Question: I am working on creating a couple of charts and I cannot figure out why there is so much empty space on the left and right side of the chart. I have a Winforms Chart, ChartArea, and Series and there is always a good inch to the left and right side of the chart that seems like wasted space. What setting do I need to change to reduce the size of this empty space? I have included a screenshot of the chart with empty space with this post as well as the code that I use to create it. Thanks in advance.

'''
if (listBoxCharts.SelectedItems.Count == 1)
{
switch (listBoxCharts.SelectedItem.ToString().Trim())
{
case "Incomplete Work Orders By Status":
ChartArea chartArea = new ChartArea();
Series series = new Series();
Title title = new Title();
chartArea.Area3DStyle.Enable3D = true;
chartArea.Area3DStyle.LightStyle = LightStyle.Realistic;
chartArea.Area3DStyle.Rotation = 10;
chartArea.Area3DStyle.WallWidth = 3;
chartArea.BorderColor = Color.Transparent;
chartArea.Name = "IncompleteWorkOrdersByStatus_ChartArea";
// Fix this hack
ChartContainer.ChartAreas.Clear();
this.ChartContainer.ChartAreas.Add(chartArea);
this.ChartContainer.Dock = DockStyle.Fill;
this.ChartContainer.Location = new Point(2, 21);
this.ChartContainer.Name = "Charts";
this.ChartContainer.PaletteCustomColors = new Color[] { Color.LemonChiffon };
series.ChartArea = "IncompleteWorkOrdersByStatus_ChartArea";
series.ChartType = SeriesChartType.StackedColumn;
series.CustomProperties = "DrawingStyle=Cylinder";
series.EmptyPointStyle.BorderDashStyle = ChartDashStyle.NotSet;
series.IsXValueIndexed = true;
series.Name = "IncompleteWorkOrdersByStatus_Series";
List<WorkOrder> incompleteWorkOrders = woDao.getIncompleteWorkOrders();
var uniqueStatuses = (
from statuses in incompleteWorkOrders
select statuses.fkOrderStatus).Distinct().ToList();
int xVal = 1;
foreach (var status in uniqueStatuses)
{
var count = (
from wo in incompleteWorkOrders
where wo.fkOrderStatus == status
select wo).Count();
DataPoint dPoint = new DataPoint(xVal, count);
if (status == null)
{
dPoint.AxisLabel = "No Status";
}
else
{
dPoint.AxisLabel = status.codedesc;
}
dPoint.ToolTip = count + " " + dPoint.AxisLabel;
series.Points.Add(dPoint);
xVal++;
}
this.ChartContainer.Series.Clear();
this.ChartContainer.Series.Add(series);
title.DockedToChartArea = "IncompleteWorkOrdersByStatus_ChartArea";
title.IsDockedInsideChartArea = false;
title.Name = "IncompleteWorkOrdersByStatus_Title";
title.Text = "Incomplete Work Orders By Status";
this.ChartContainer.Titles.Clear();
this.ChartContainer.Titles.Add(title);
break;
default:
break;
}
}
'''
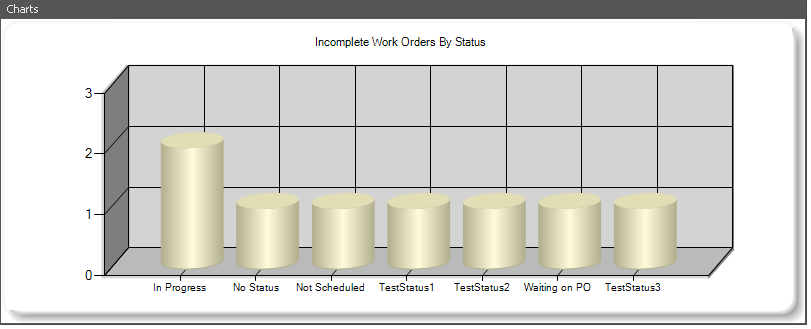
Answer: Try playing with the InnerPlotPosition settings:
'''
chart1.ChartAreas[0].InnerPlotPosition.X = 0;
'''